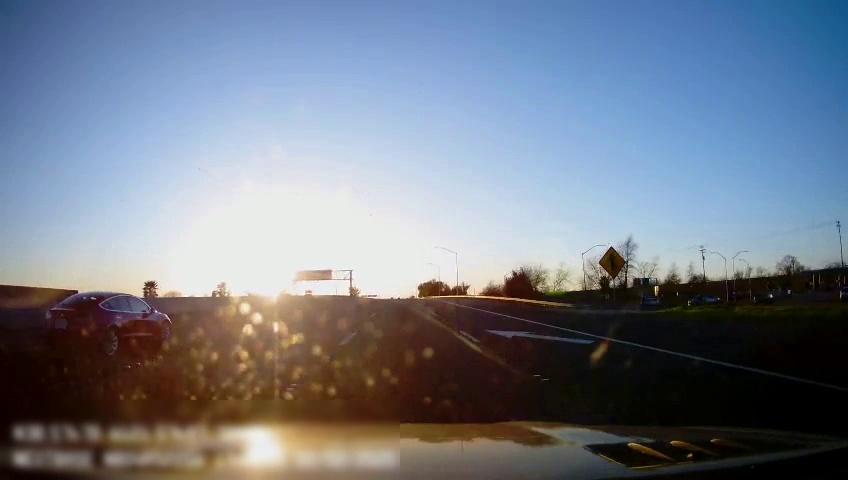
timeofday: Day
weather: Sunny
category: Drivable Space
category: Vehicles | Car
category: Vehicles | SUV
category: Vehicles | Car
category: Vehicles | SUV
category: Lanes | Alternate Lane
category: Lanes | Current Lane
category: Lanes | Current Lane
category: Lanes | Current Lane
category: Lanes | Current Lane
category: Traffic | Signs